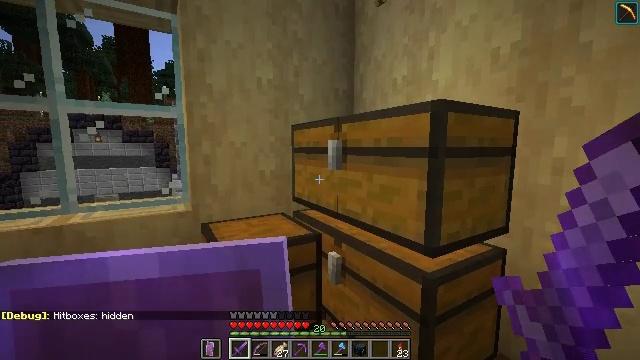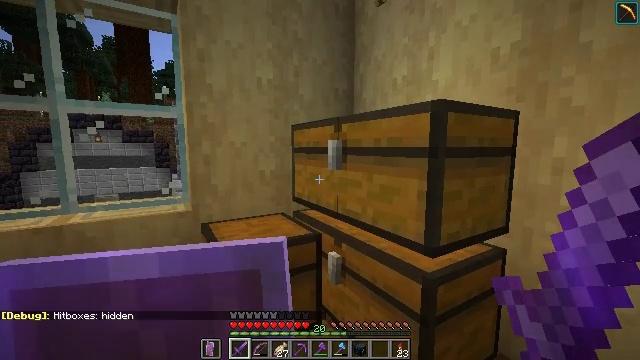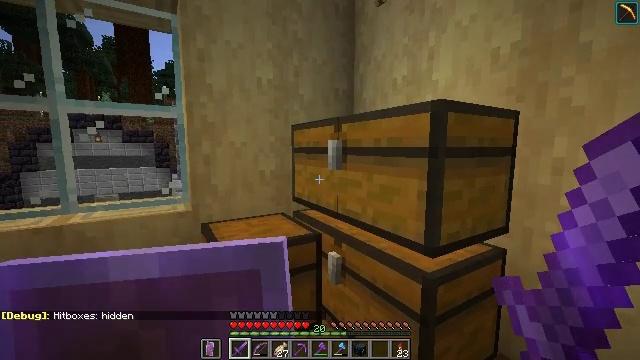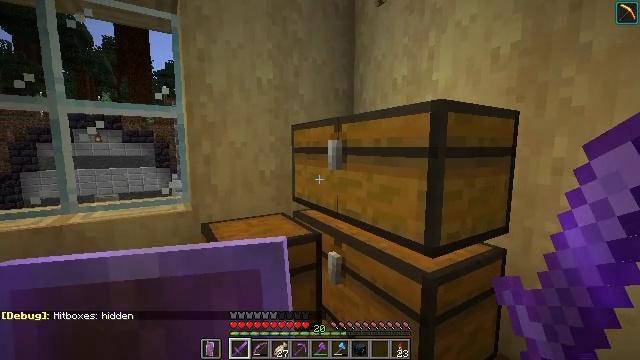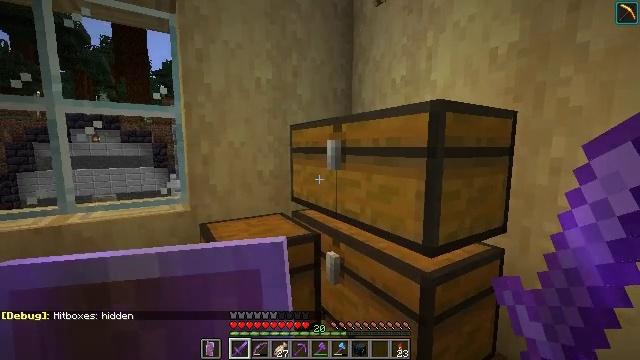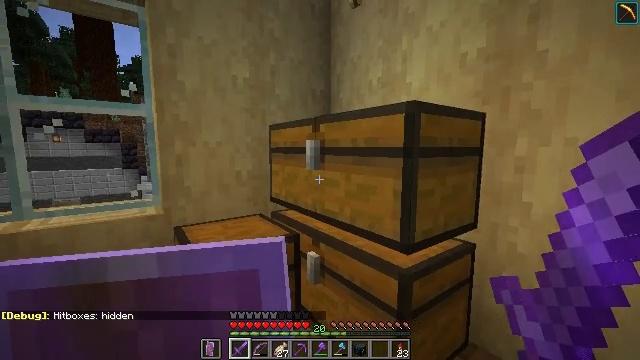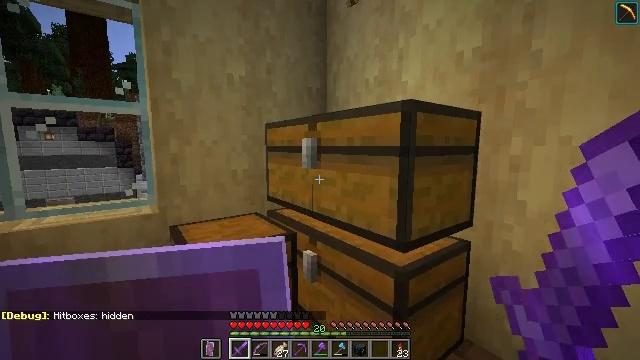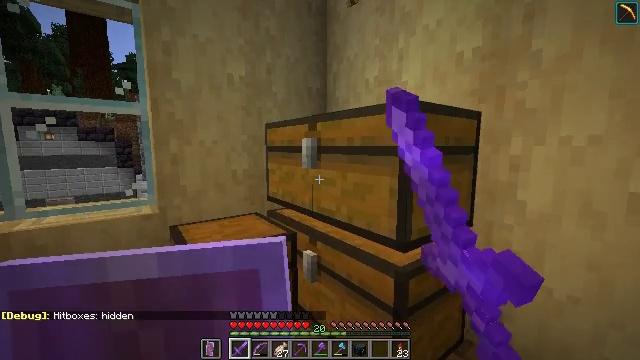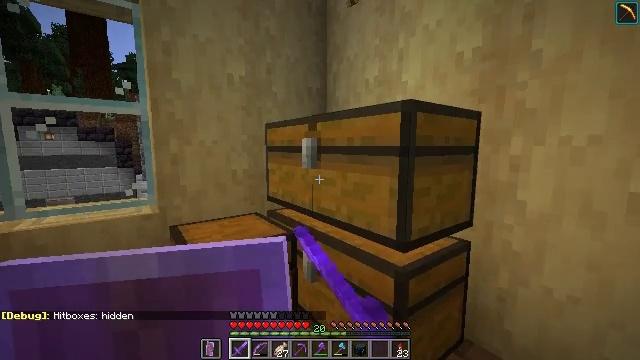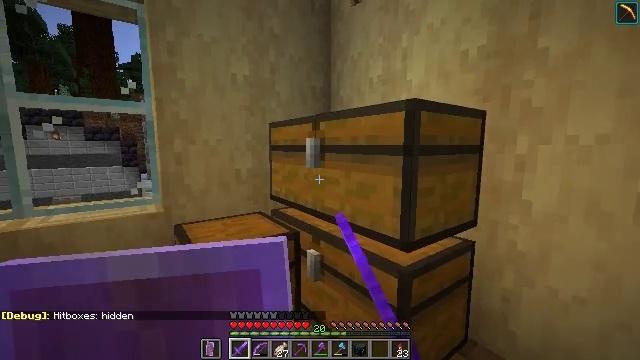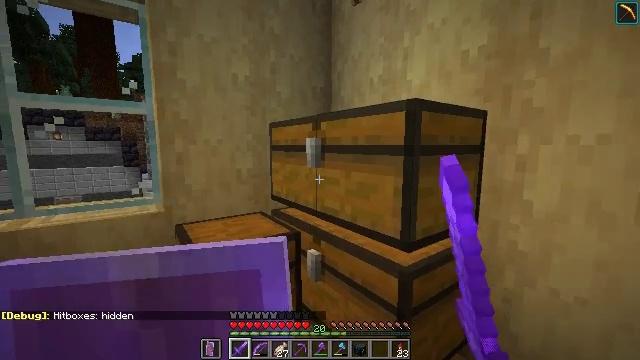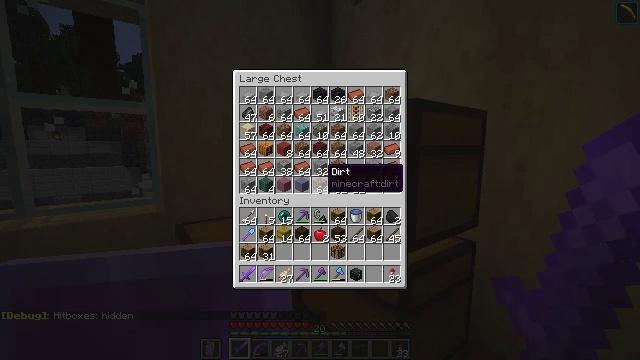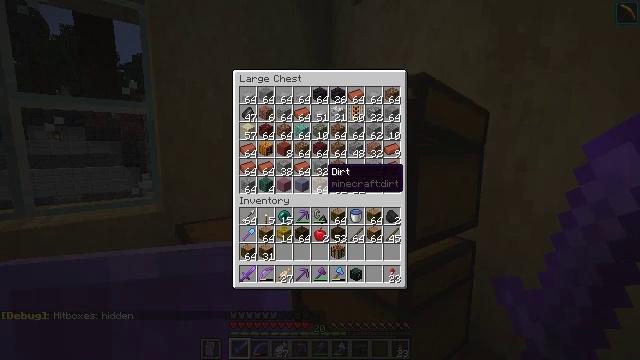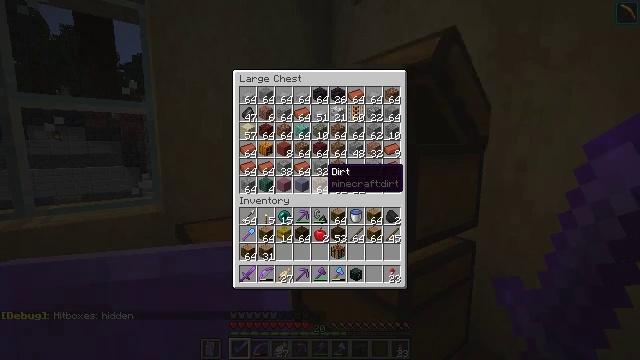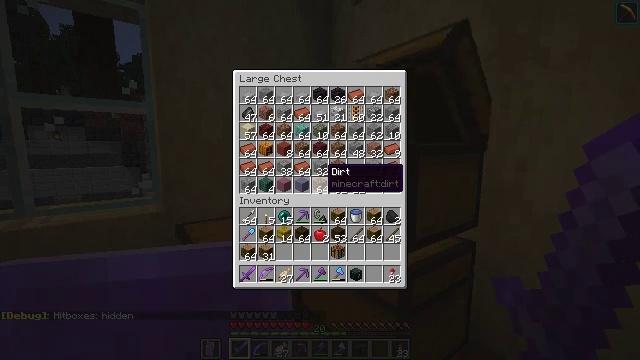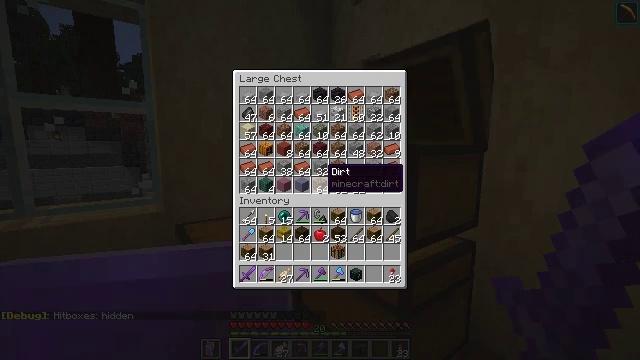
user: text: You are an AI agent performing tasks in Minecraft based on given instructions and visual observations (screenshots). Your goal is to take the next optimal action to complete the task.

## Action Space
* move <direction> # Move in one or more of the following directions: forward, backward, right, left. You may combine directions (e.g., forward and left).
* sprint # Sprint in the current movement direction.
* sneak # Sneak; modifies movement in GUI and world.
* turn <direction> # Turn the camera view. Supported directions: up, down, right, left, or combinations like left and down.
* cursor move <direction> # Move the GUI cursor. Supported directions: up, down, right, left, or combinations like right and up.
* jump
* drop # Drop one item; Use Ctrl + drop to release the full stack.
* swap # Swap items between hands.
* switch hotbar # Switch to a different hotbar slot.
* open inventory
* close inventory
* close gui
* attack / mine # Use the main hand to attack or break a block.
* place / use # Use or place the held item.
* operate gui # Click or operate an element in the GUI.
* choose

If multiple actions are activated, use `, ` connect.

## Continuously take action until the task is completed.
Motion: motion action
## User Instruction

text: Remove a netherrack from the inventory.
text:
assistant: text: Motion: no_op
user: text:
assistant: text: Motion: no_op
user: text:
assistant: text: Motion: no_op
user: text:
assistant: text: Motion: no_op
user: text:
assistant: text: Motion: turn right
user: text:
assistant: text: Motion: use / place
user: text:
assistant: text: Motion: use / place
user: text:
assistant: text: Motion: use / place
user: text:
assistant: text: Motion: no_op
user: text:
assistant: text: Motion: no_op
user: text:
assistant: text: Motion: open gui
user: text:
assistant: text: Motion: no_op
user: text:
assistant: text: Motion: no_op
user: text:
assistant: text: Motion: no_op
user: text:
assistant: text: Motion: no_op
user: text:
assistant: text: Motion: no_op
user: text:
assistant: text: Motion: no_op
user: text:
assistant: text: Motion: cursor move right and down
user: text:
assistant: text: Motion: cursor move right and down
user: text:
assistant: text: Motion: no_op
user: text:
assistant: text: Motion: no_op
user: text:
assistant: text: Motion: no_op
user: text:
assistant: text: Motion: no_op
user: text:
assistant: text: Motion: no_op
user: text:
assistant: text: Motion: no_op
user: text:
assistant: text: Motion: no_op
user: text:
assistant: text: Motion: no_op
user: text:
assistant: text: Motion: no_op
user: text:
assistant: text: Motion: no_op
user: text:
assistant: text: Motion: no_op